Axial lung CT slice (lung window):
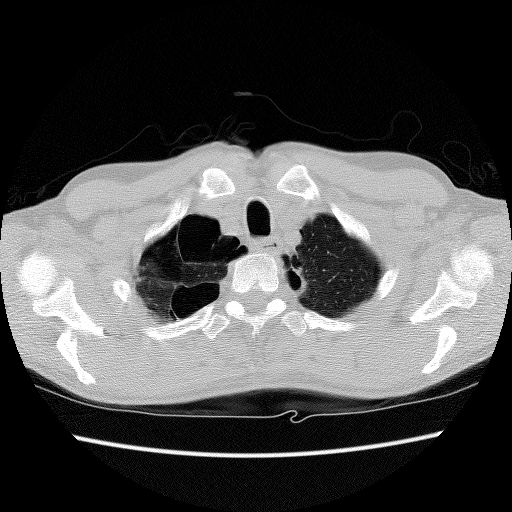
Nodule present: no